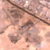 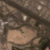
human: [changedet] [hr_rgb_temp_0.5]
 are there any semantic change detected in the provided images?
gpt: The area below the street was urbanized.